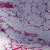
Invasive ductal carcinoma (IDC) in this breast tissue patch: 0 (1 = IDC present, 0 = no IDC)